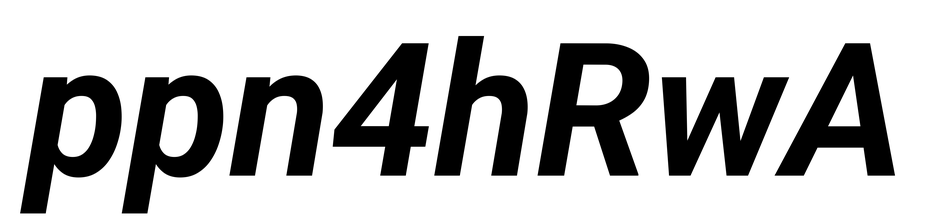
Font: Roboto-Italic_Bold_Italic